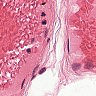
Metastatic tissue present: no